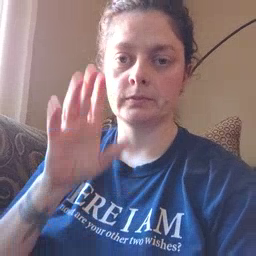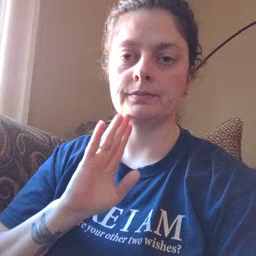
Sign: brown